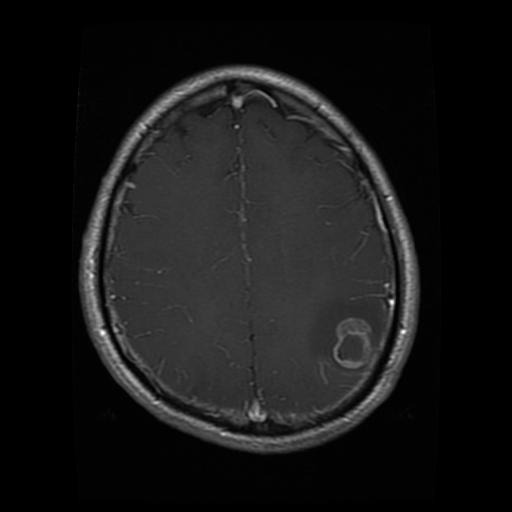
Label: glioma